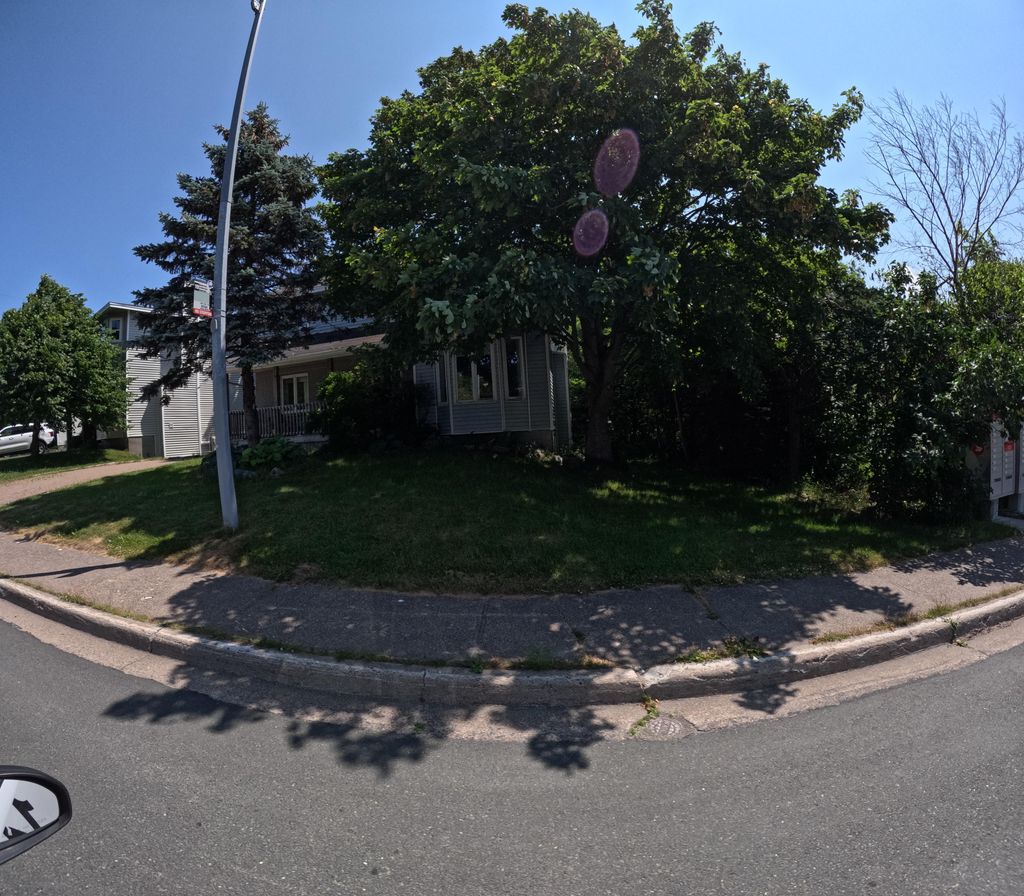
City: st_johns